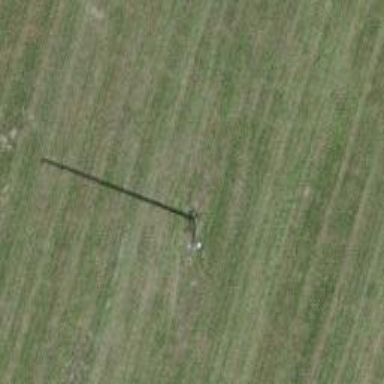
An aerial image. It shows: Utility pole in the area.